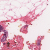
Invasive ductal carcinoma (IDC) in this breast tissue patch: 0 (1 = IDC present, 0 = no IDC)